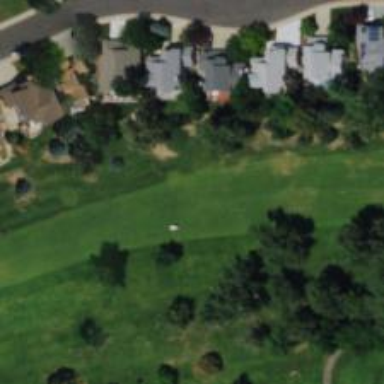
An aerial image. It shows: View of golf hole.